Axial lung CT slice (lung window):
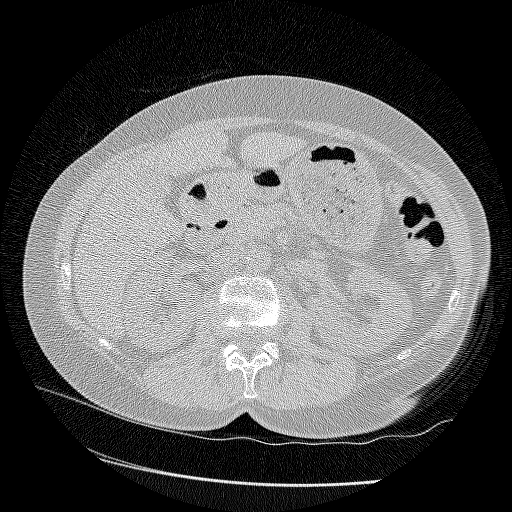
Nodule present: no